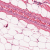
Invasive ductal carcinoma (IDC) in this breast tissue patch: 0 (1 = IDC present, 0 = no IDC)